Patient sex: M
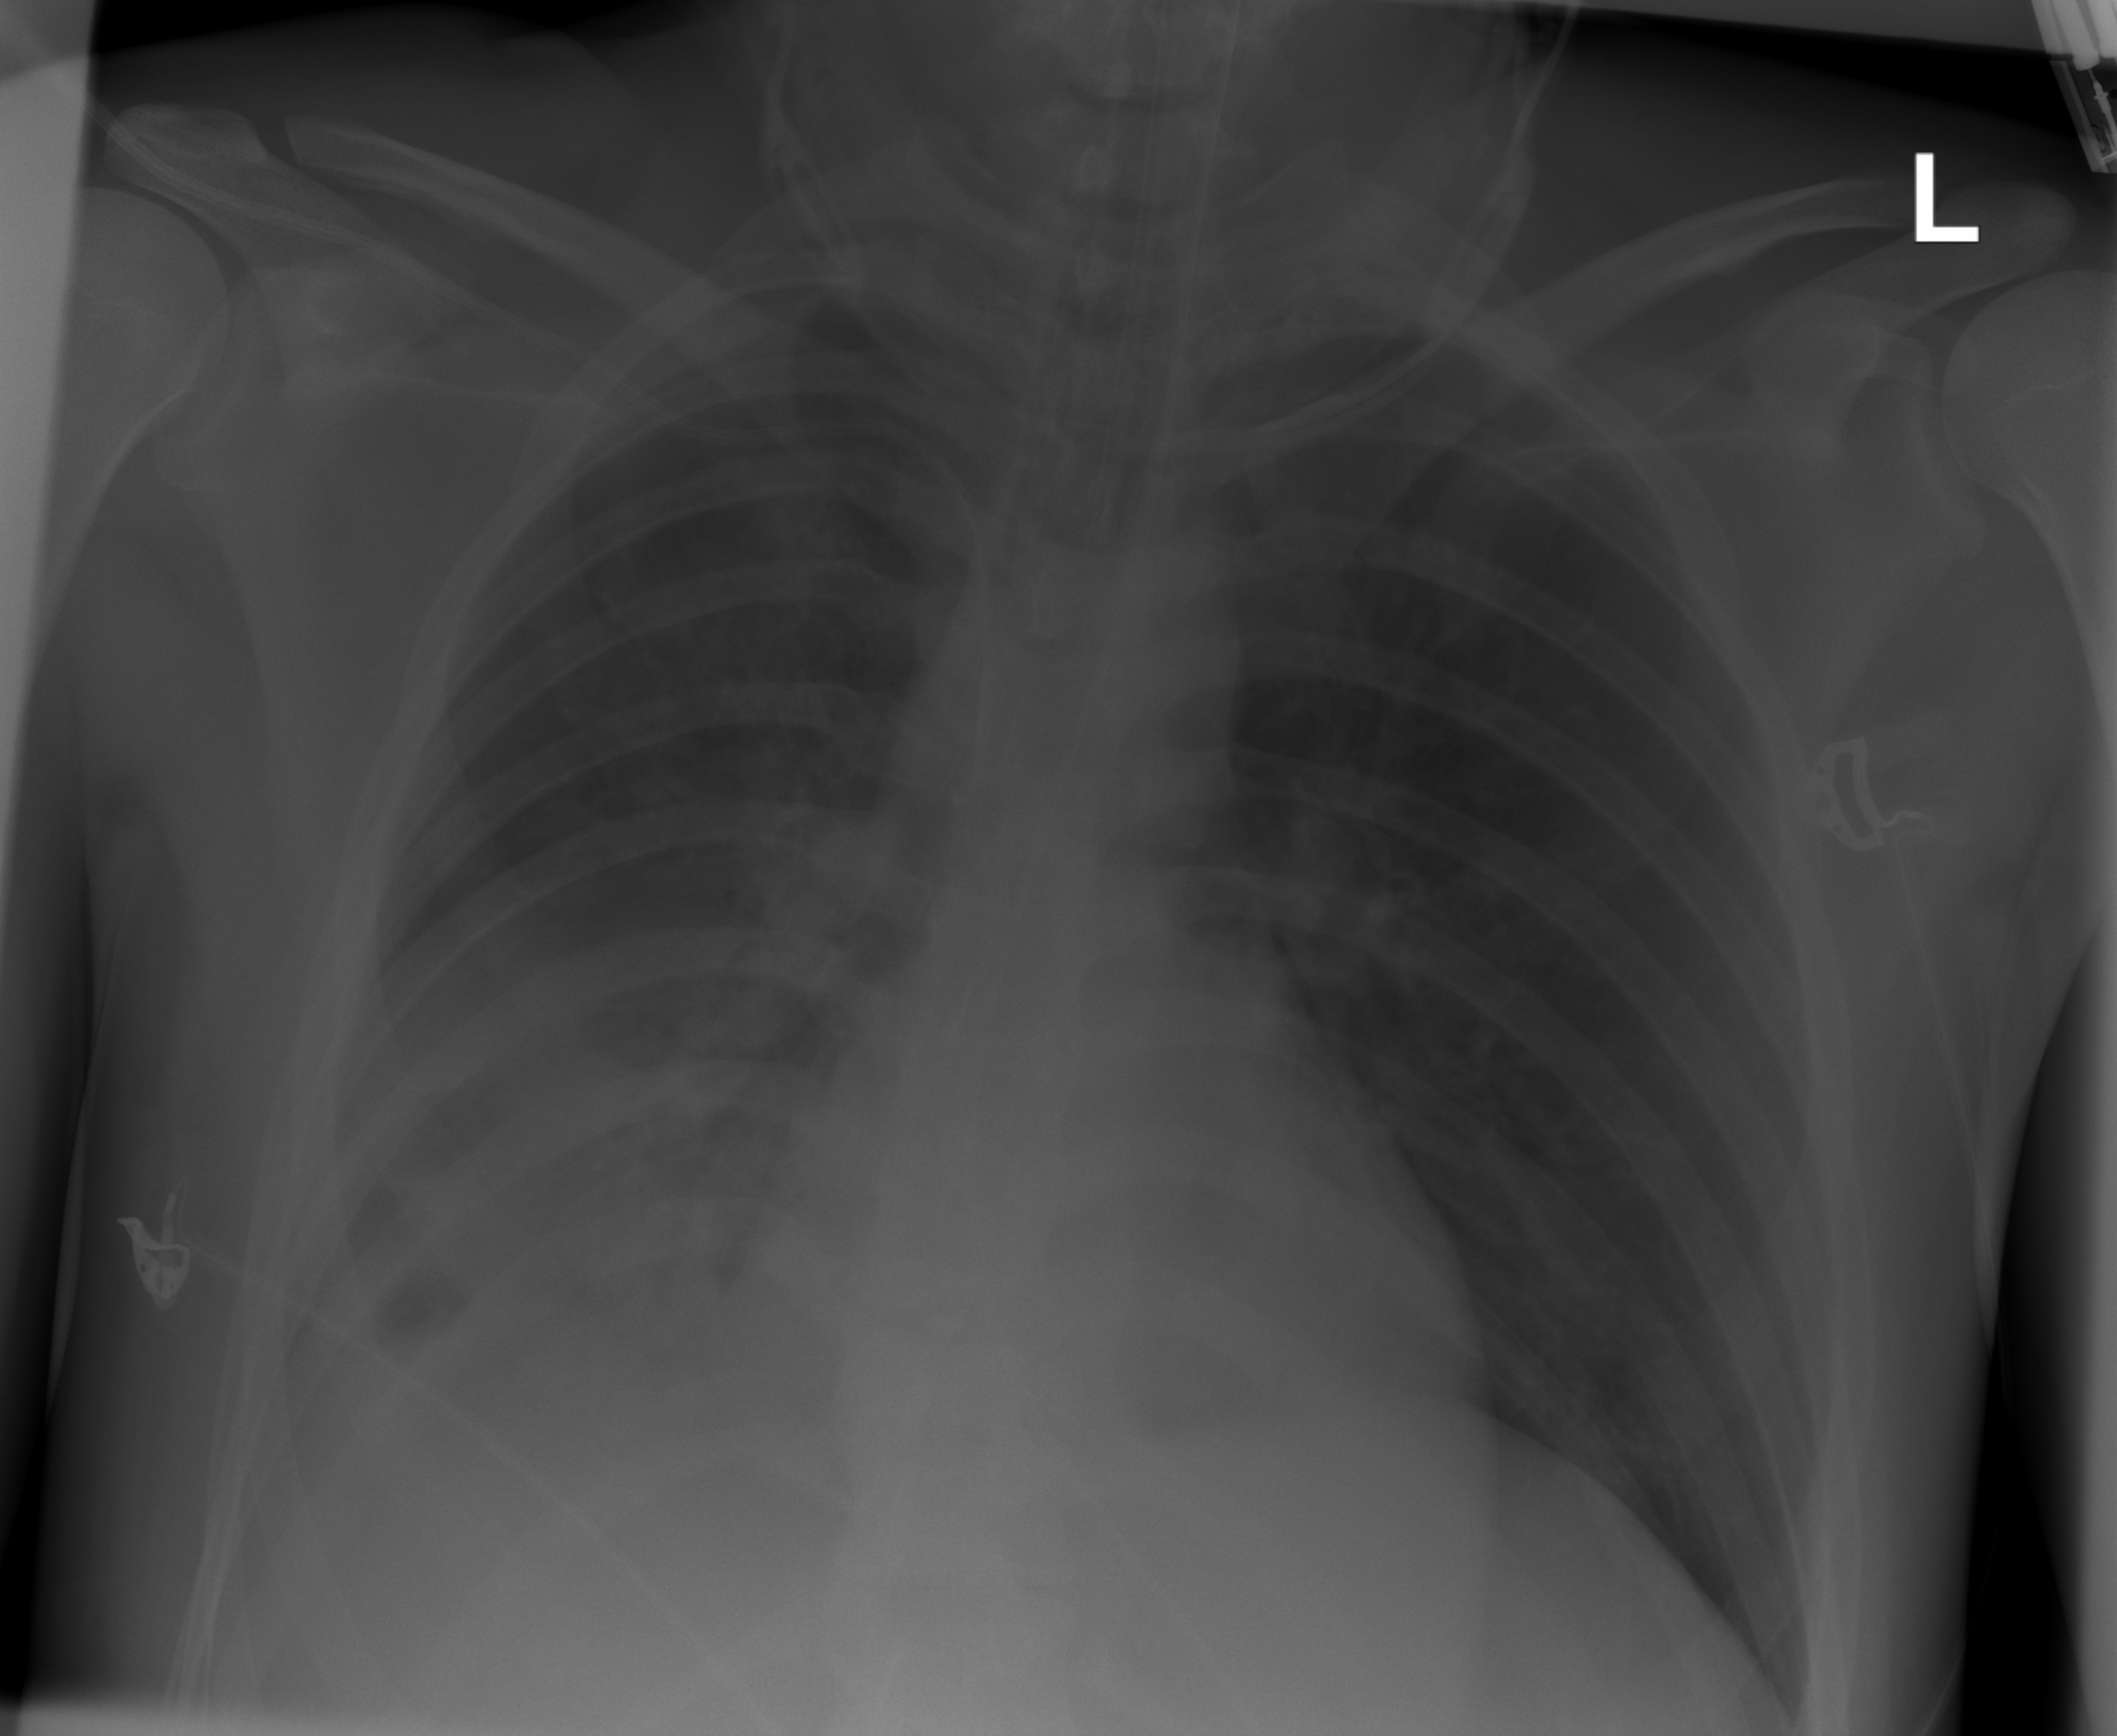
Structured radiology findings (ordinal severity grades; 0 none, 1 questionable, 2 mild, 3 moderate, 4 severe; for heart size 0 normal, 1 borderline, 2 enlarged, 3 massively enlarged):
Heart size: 0
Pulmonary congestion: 0
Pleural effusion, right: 3
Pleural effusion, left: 0
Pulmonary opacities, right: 2
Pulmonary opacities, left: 2
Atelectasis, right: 3
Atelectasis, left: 0